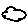
Label: cloud